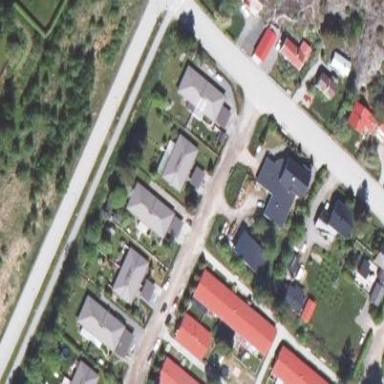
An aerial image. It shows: Residential area.